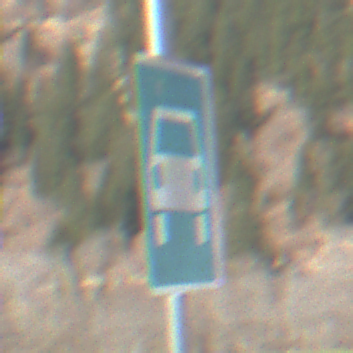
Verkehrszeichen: Kraftfahrstrasse
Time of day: MorningAfternoon
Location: Outdoor (Nature)
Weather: PartlyCloudy
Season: NotSpecified
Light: Natural